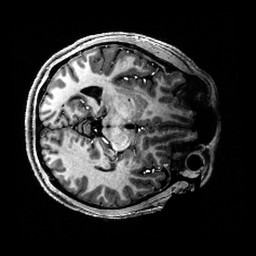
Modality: T1w
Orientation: axial
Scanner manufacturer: siemens
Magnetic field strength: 6.98 T
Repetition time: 5 s
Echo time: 0.00343 s